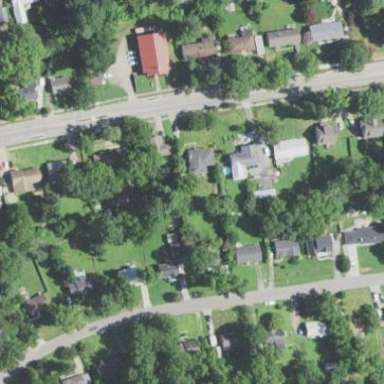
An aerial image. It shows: Residential area within neighborhood.